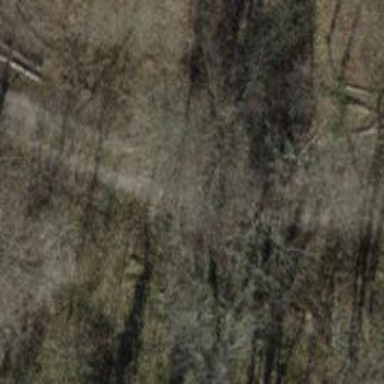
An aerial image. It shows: Pebblestone track with grade2 tracktype.